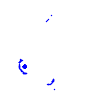
Particle: pion